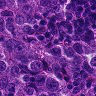
Metastatic tissue present: yes